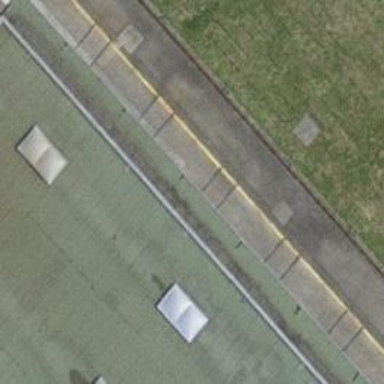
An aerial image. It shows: Railway yard with one track in service.